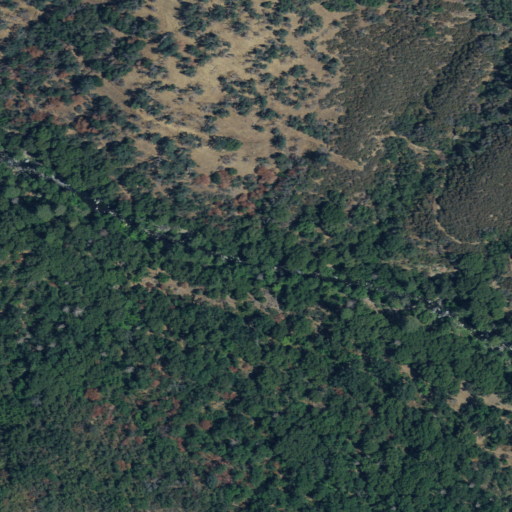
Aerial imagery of valley in California named Live Oak Gulch containing evergreen forest, shrub, and grassland